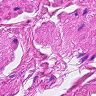
Metastatic tissue present: no